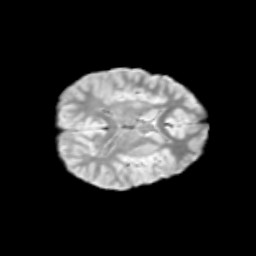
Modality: T2w
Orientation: axial
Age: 11
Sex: male
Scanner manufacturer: siemens
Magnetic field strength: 3 T
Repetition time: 3.8 s
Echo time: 0.07 s